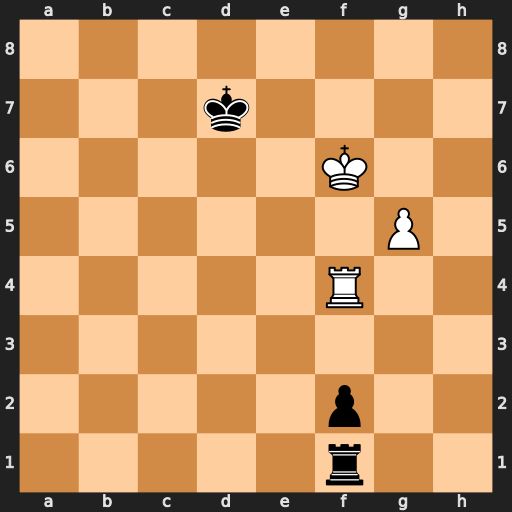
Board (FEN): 8/3k4/5K2/6P1/5R2/8/5p2/5r2
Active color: w
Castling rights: -
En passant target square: -
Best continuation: g6 Re1 Rxf2